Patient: sex F, age 82
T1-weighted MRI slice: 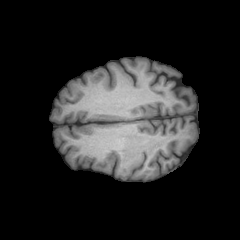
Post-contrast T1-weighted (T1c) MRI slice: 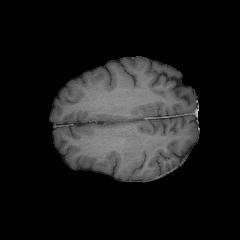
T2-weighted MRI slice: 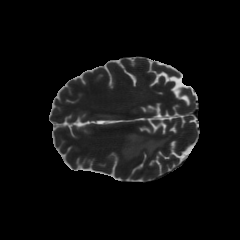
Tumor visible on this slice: yes
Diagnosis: Glioblastoma, IDH-wildtype
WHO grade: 4